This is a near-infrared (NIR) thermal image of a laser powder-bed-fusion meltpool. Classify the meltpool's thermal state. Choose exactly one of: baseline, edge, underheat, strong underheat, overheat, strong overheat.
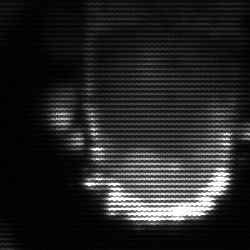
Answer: baseline